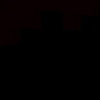
Label: space